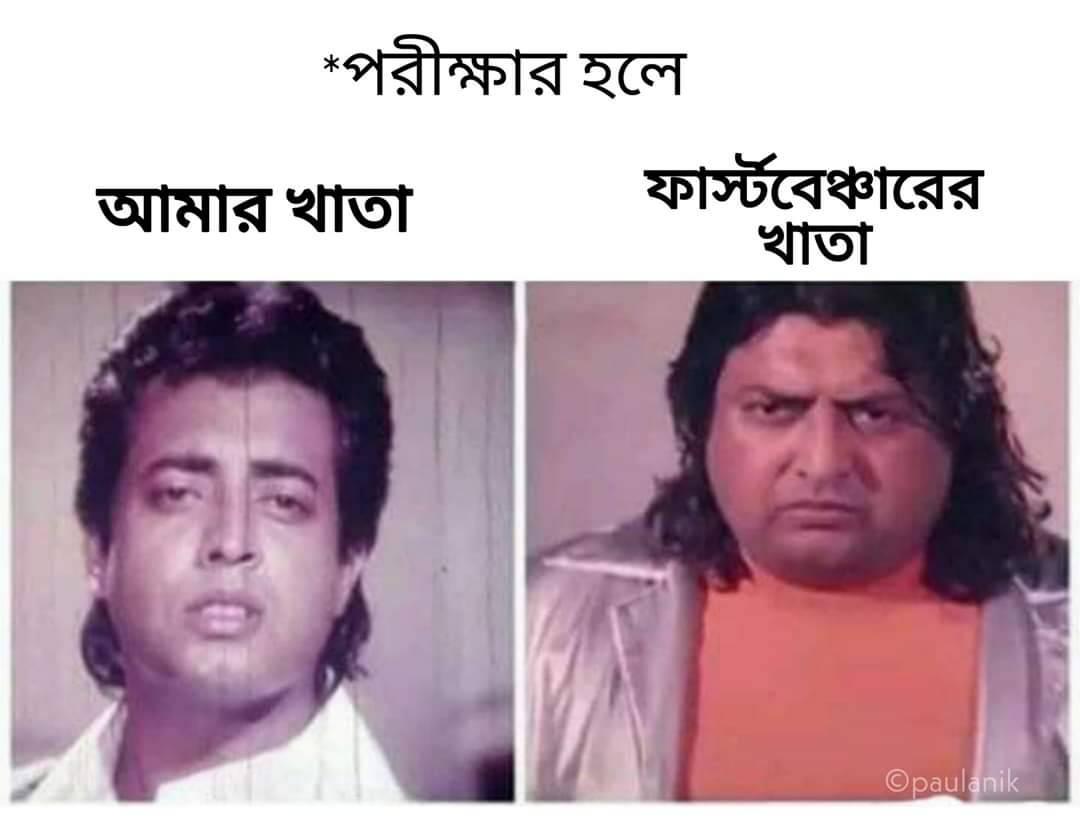
Caption: *পরীক্ষার হলে    আমার খাতা      ফার্স্টবেঞ্চারের খাতা
Label: non-hate